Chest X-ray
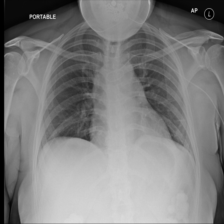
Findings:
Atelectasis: negative
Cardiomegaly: negative
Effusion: negative
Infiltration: negative
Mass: negative
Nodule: negative
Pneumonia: negative
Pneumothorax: negative
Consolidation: negative
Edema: negative
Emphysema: negative
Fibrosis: negative
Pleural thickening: negative
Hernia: negative